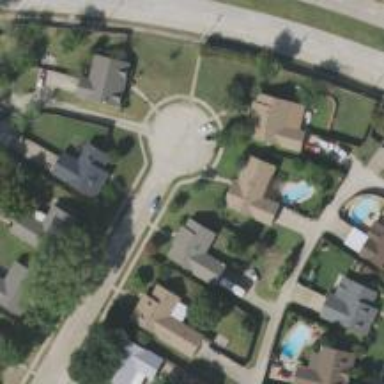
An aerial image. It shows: Circle designated as turning point on the road.